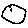
Label: moon